Interaction volume radius: 5 \u00c5
Interaction volume height: 20 \u00c5
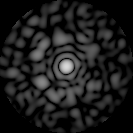
Disorder parameter: 0.801